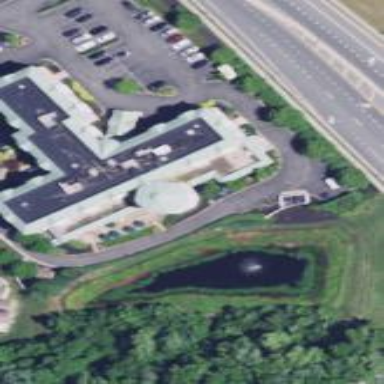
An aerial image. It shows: Building that serves as nursing home.